Question: As seen on the picture below the x-axis is very crowded in this example. I do know that the scale can be changed in Core-Plotr via:
'''
axisSet.xAxis.majorIntervalLength = CPTDecimalFromFloat(1.0f);
'''
...so it will make it easier to read.
My question is if there is a way to automate the scaling of the axis so when it get too crowdy the axis label change to continue to be readable?
I guess that one way is to check the number of data points and change via code but it would be convenient if it is available via Core-Plot.
Here is a picture that shows my test graph:

When is get at this stage i would like to change it so it shows every 5th number and then every 10th etc.
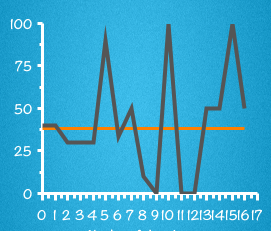
Answer: Try the 'CPTAxisLabelingPolicyAutomatic' labeling policy. There's a demo in the Plot Gallery example app that shows all of the available labeling policies.